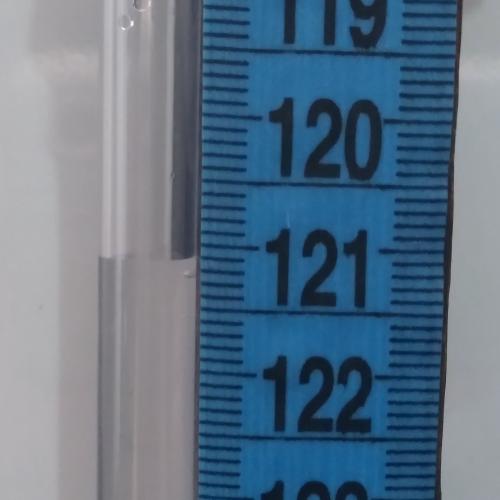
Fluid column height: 121.1 cm